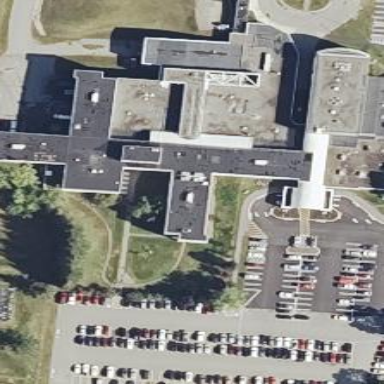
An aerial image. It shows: Healthcare facility identified as hospital.